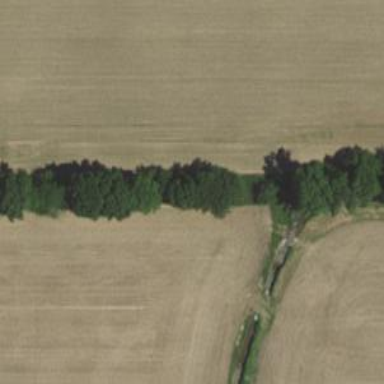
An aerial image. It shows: Row of trees in natural setting.